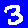
Digit: 3